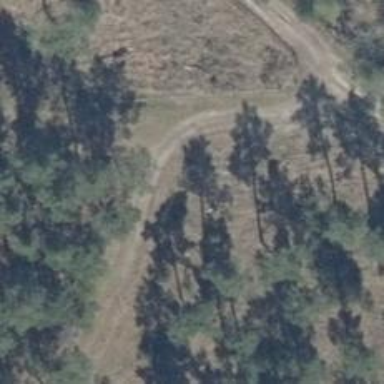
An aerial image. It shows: Sandy track with grade4 tracktype.